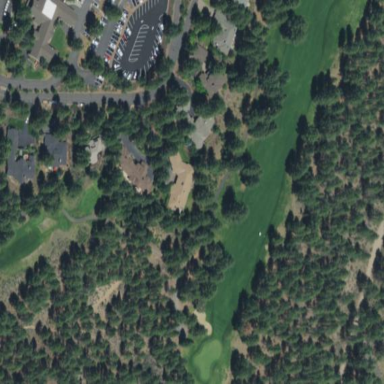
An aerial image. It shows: Grassy area designated as golf fairway.